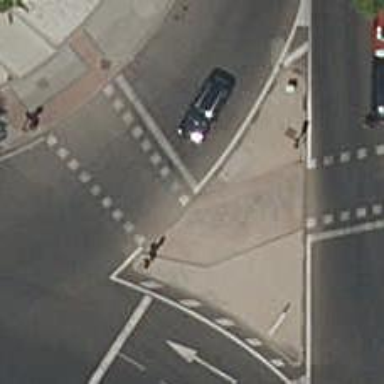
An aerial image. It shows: Crossing with traffic signals.